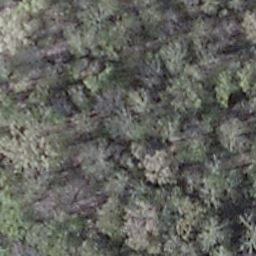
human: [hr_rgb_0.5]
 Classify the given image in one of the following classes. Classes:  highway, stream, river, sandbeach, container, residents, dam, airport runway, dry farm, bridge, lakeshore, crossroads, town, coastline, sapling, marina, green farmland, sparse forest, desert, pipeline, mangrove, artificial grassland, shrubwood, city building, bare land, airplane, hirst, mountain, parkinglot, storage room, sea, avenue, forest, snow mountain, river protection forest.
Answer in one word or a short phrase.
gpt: shrubwood